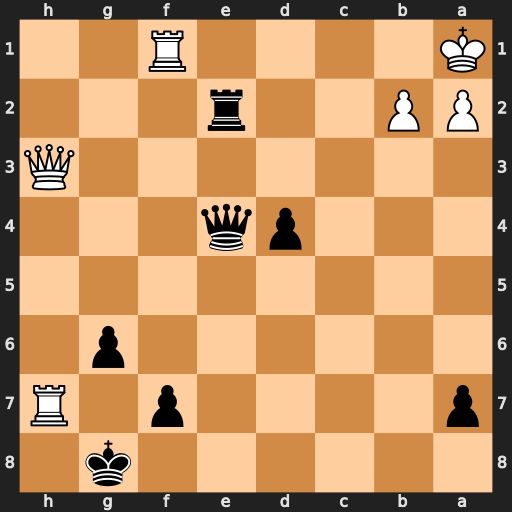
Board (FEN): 6k1/p4p1R/6p1/8/3pq3/7Q/PP2r3/K4R2
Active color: b
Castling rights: -
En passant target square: -
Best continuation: Re1+ Rxe1 Qxe1#